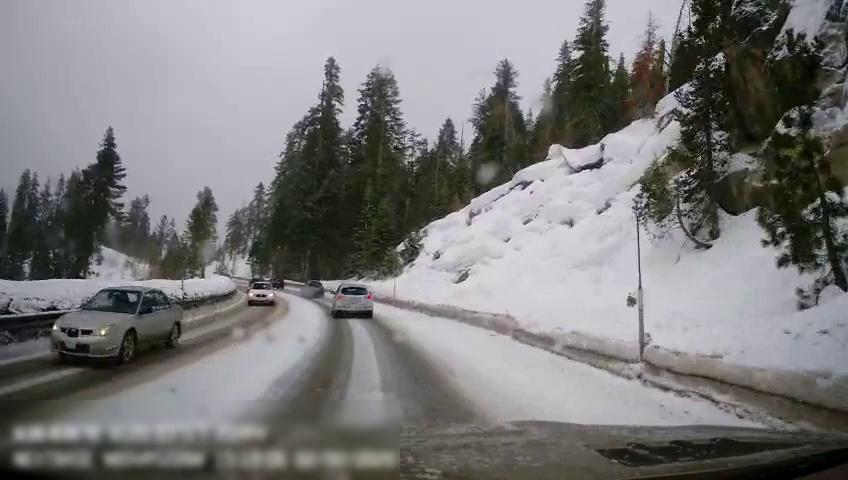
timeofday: Day
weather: Snowy
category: Drivable Space
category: Vehicles | Car
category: Vehicles | Car
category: Vehicles | SUV
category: Vehicles | Car
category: Vehicles | Car
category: Vehicles | Car